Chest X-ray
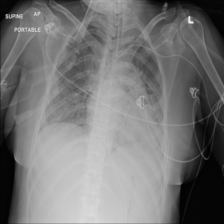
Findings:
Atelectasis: negative
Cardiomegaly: negative
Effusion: negative
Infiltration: positive
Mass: negative
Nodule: negative
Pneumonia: negative
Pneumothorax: negative
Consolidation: negative
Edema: negative
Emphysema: negative
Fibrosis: negative
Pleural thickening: negative
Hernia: negative